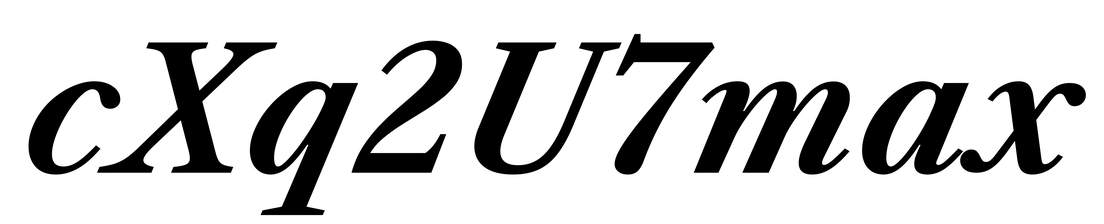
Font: LibreCaslonText-Italic_Bold_Italic